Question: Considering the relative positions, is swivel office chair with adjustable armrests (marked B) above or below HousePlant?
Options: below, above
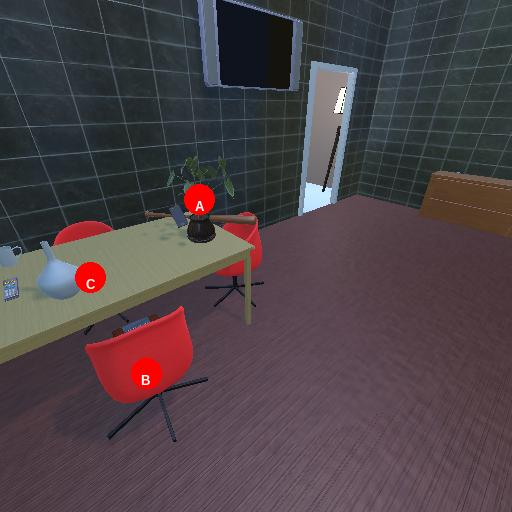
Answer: below